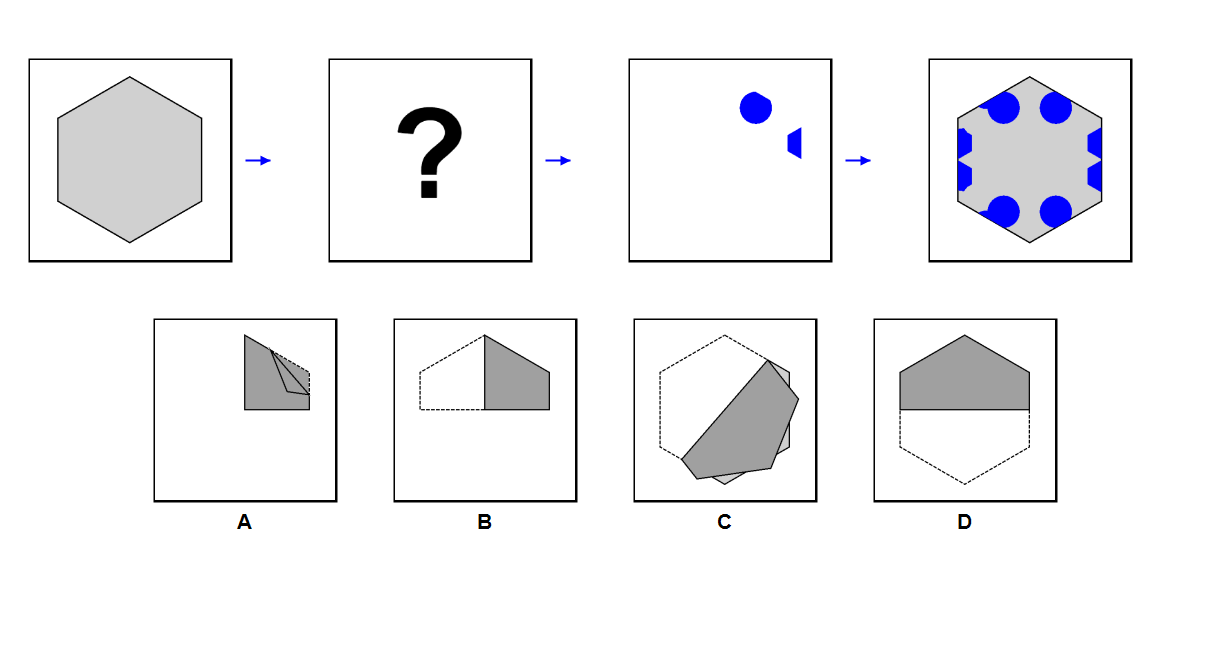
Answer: C